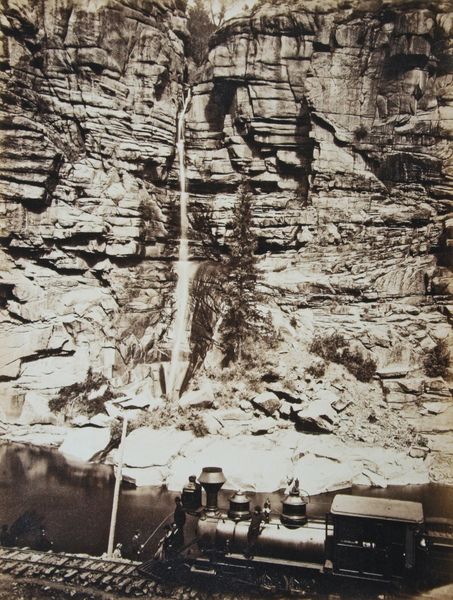
Titel: Chipeta-Fälle, Black Canon of the Gunnison
Künstler: William Henry Jackson
Standort: München
Institution: Sammlung Dietmar Siegert
Schlagwörter: baum, berg, felsen, gestein, schatten, wasser, baumstämme, fluss, landschaft, see, ufer, holz, licht, schwarz, dach, wand, stein, steine, bild, bach, natur, spiegelung, brücke, busch, gewässer, sonne, pflanzen, kontrast, tal, wasserfall, küste, abhang, transport, berge, fels, felswand, gebirge, zug, hochgebirge, schlucht, spalten, amerika, schutt, bohlen, hoch, foto, fotografie, wurzel, riff, abbruch, abgrund, photo, wurzeln, strecke, schiefer, struktur, bahn, eisenbahn, lok, lokomotive, dampflok, gleis, gleise, schiene, schienen, usa, aufnahme, canyon, schwelle, fahrt, bewuchs, spalte, steilwand, schwellen, tender, gesstein, gesteinsschichten, lolomative, schine, lok#, wchwellen